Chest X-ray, AP view. Patient: 44 years old, sex F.
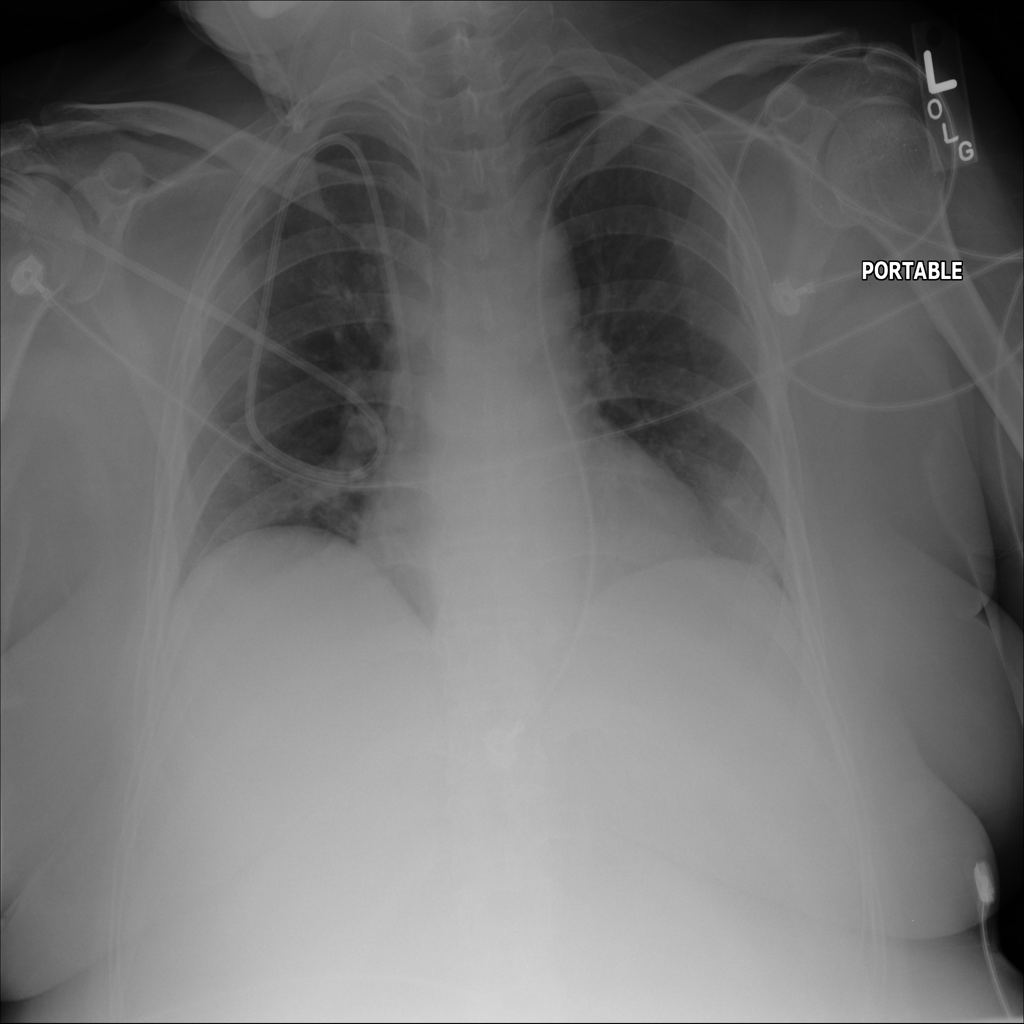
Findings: No Finding